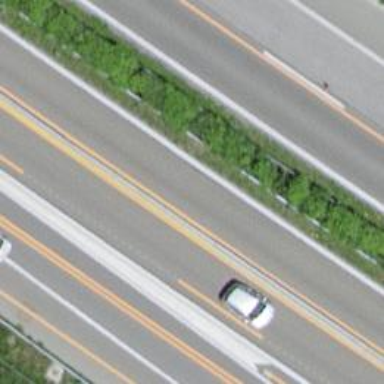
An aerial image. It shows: Asphalt motorway.